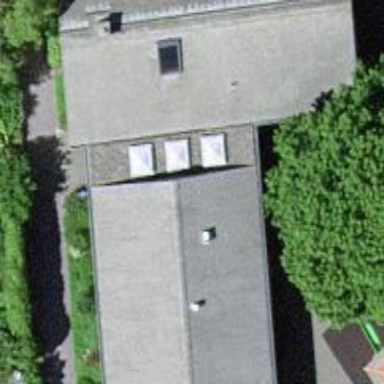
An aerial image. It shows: School building.